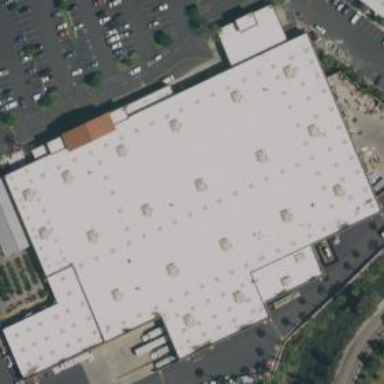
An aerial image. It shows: Retail building.